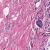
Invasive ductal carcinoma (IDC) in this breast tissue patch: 0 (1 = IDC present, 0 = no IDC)